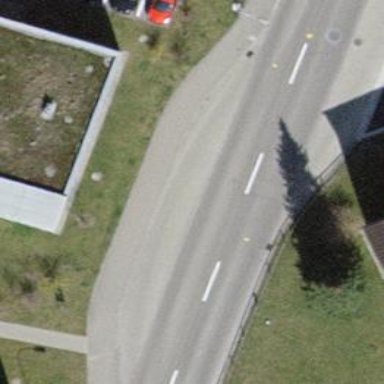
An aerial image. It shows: Public transport stop position.